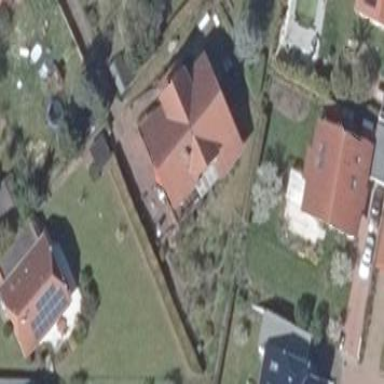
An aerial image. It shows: Detached building.